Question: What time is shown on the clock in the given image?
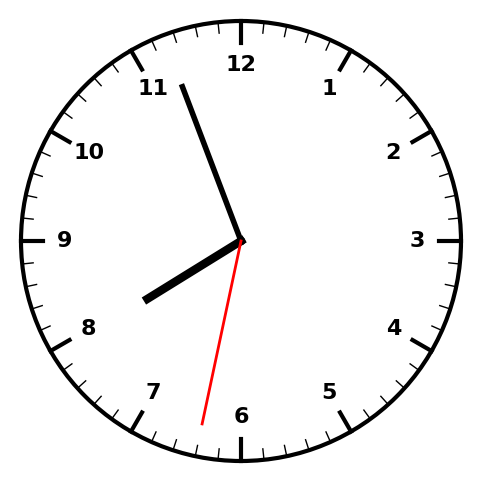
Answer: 07:56:32